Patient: sex M, age 45
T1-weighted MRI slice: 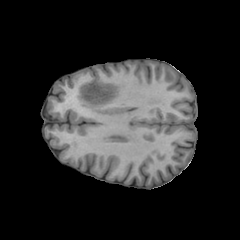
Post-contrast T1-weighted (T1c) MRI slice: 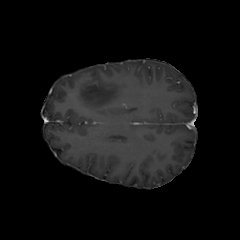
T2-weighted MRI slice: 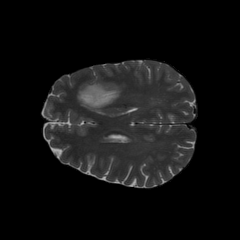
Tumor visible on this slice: yes
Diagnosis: Oligodendroglioma, IDH-mutant, 1p/19q-codeleted
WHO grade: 2